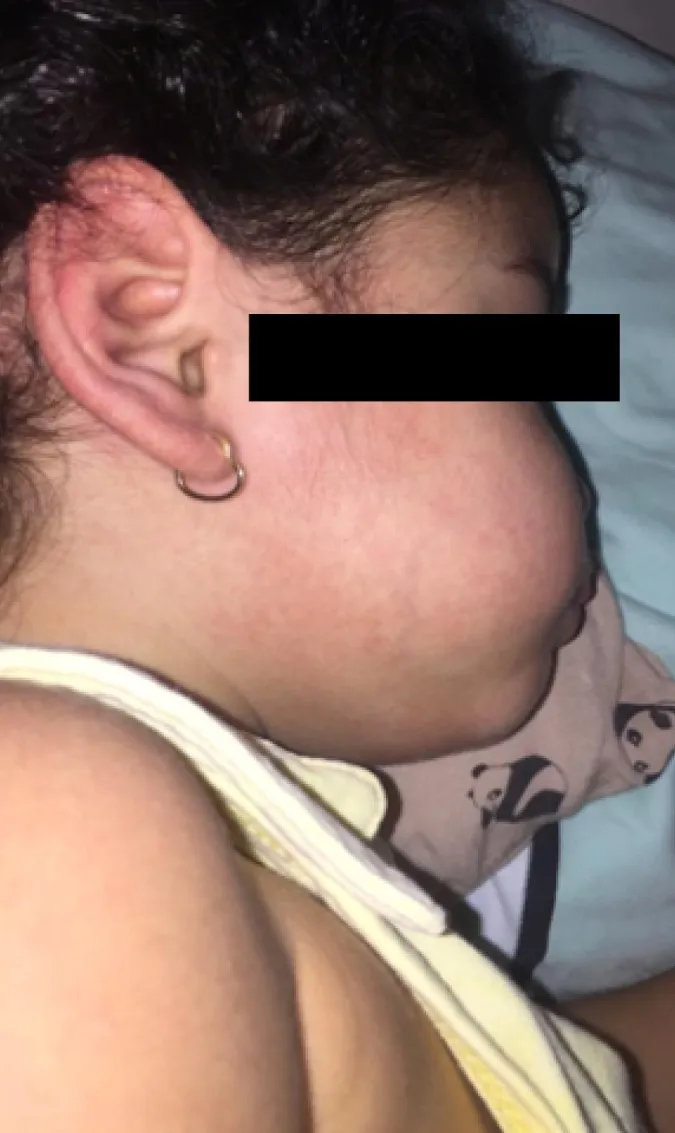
Initial mild maculopapular rash.
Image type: medical_photograph (skin_photograph)